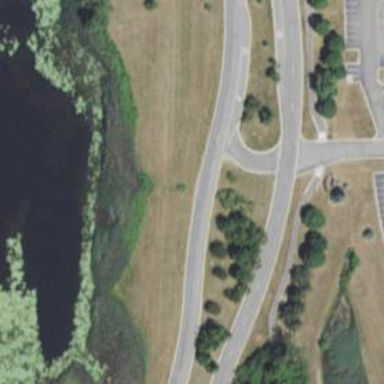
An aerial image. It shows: Tertiary link road.